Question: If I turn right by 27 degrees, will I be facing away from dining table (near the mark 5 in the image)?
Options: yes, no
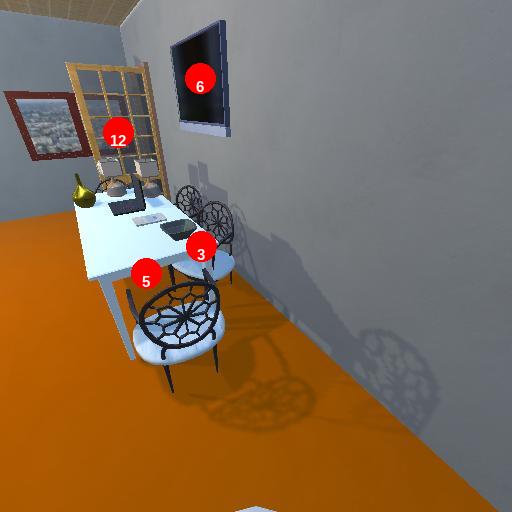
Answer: yes